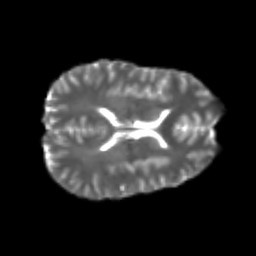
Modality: T2w
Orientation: axial
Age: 24
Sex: female
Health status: healthy
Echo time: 0.074 s